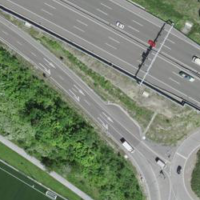
EUNIS habitat code: 57
Species observed at this site:
Medicago sativa
Prunus spinosa